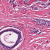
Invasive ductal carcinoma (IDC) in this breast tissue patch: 0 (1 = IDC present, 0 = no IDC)